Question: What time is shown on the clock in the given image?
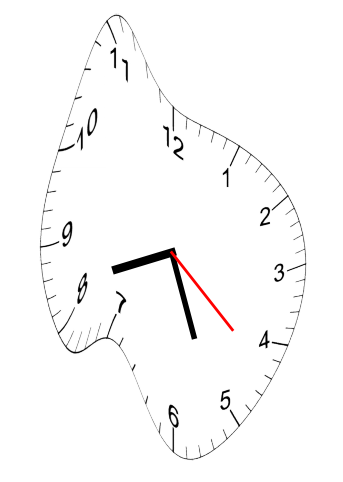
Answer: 08:26:22